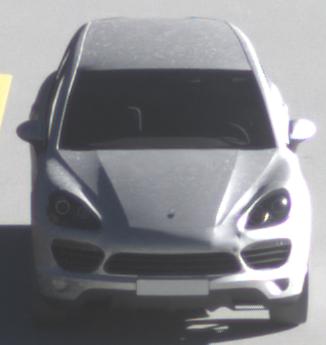
Make: Porsche
Model: Cayenne
Detailed model: Cayenne (958)
Model produced from: 2010/05
Model produced until: 2014/07
Doors: 5
Color: white
Road condition: dry road
Daytime: morning or afternoon
Contrast: high contrast